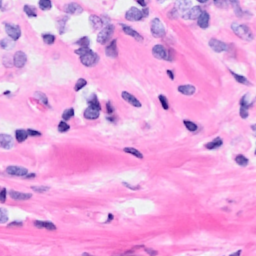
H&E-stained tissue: Breast